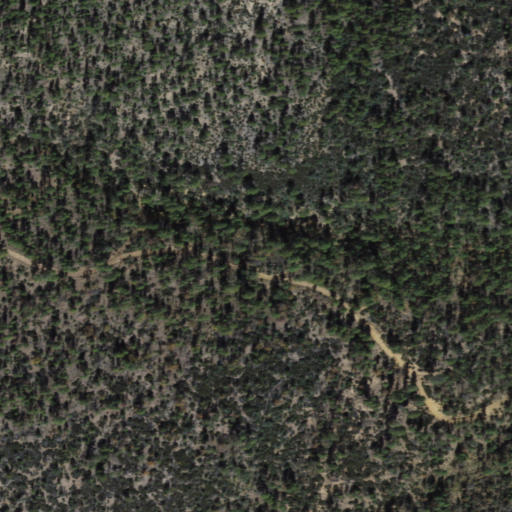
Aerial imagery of ridge(s) in Arizona named Cottonwood Ridge containing only evergreen forest